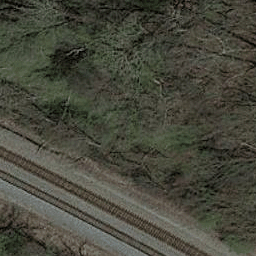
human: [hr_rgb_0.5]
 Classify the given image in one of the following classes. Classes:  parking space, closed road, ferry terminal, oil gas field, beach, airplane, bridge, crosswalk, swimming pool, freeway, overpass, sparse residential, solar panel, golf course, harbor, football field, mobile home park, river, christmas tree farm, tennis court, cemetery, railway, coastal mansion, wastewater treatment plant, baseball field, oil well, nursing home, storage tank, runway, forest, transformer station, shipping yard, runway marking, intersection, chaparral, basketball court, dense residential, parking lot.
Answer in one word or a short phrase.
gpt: railway